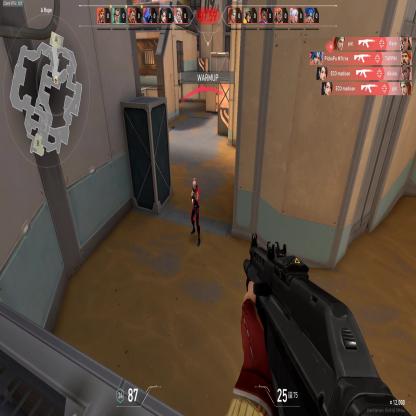
Label: enemy